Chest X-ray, PA view. Patient: 39 years old, sex F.
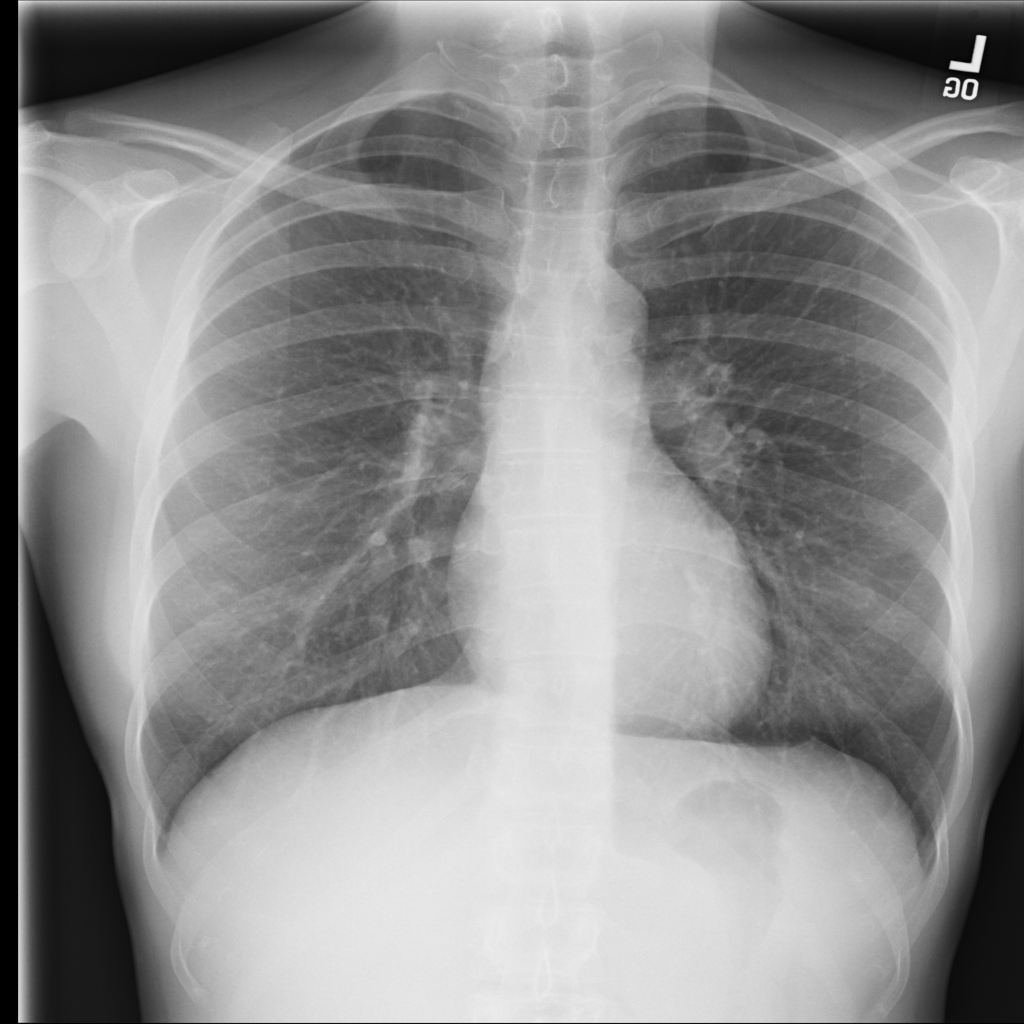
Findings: No Finding